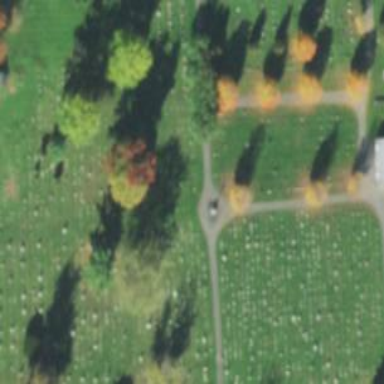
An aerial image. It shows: Cemetery.